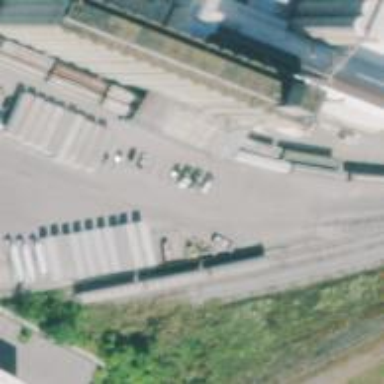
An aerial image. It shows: Rail spur service.